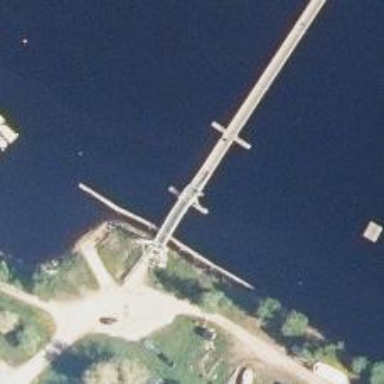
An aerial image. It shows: Drawbridge for cyclists on cycleway.